Interaction volume radius: 5 \u00c5
Interaction volume height: 25 \u00c5
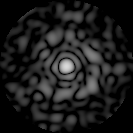
Disorder parameter: 0.859